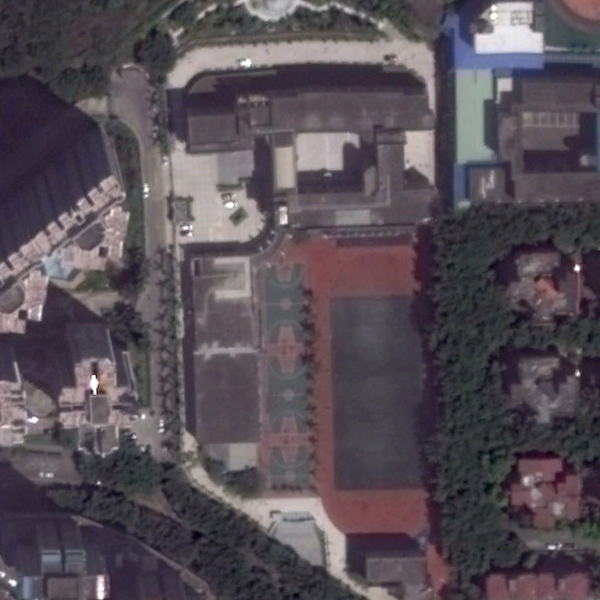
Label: School